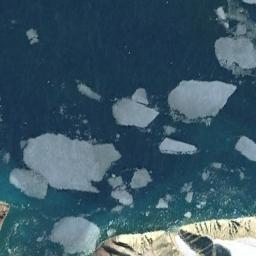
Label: sea_ice